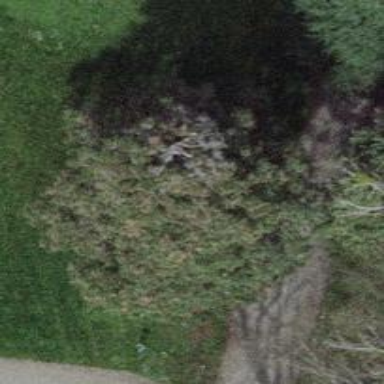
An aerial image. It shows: Evergreen tree with needle-leaved leaves.